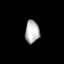
Tissue: lung
Cell type: Others
Senescence score: 0.196
Nuclear area (px): 316
Mean DAPI intensity: 180.775